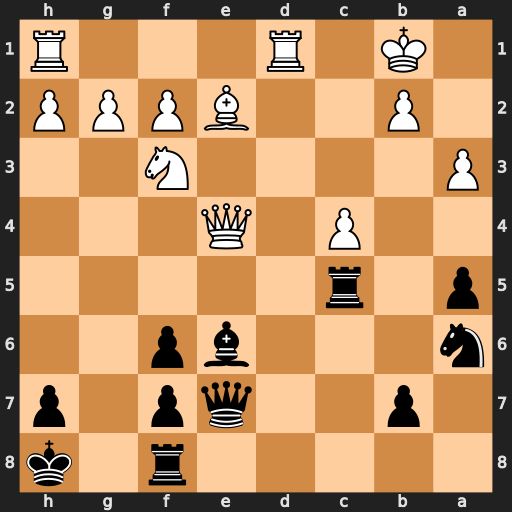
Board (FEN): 5r1k/1p2qp1p/n3bp2/p1r5/2P1Q3/P4N2/1P2BPPP/1K1R3R
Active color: b
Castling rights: -
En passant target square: -
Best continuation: Bf5 Qxf5 Rxf5